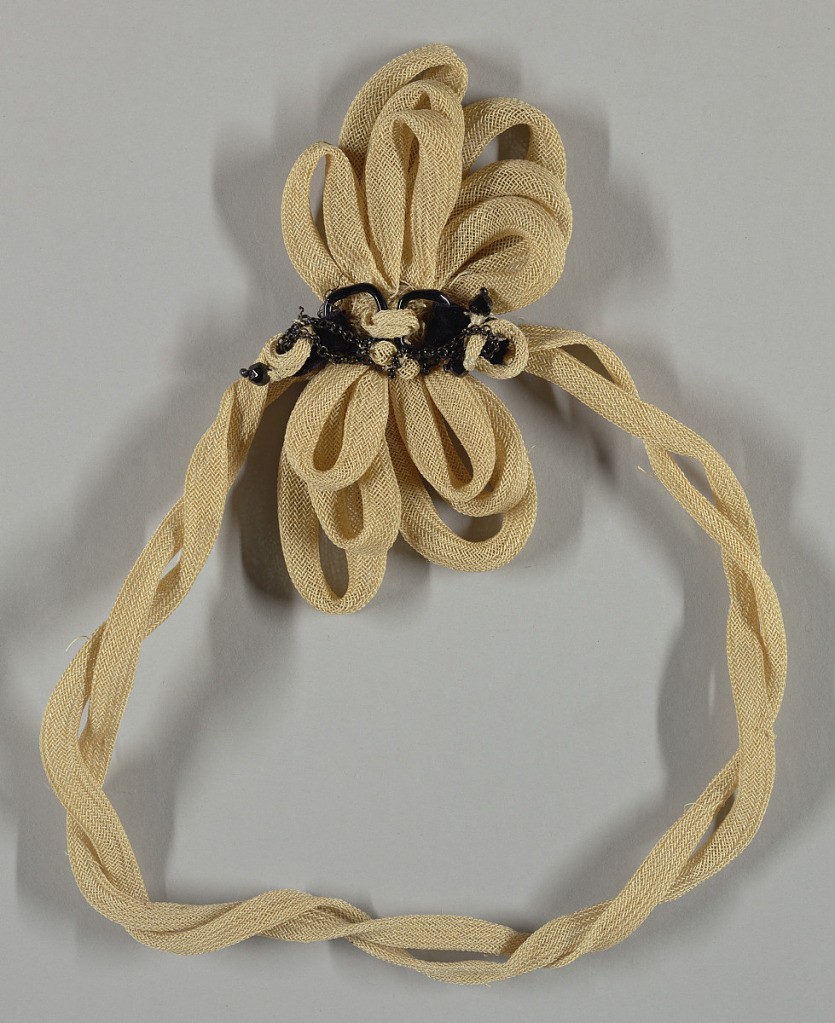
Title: Trimming
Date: late 19th century
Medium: plant fiber, metal, glass beads Technique: braided
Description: Ornament in the form of a rosette with streamers. At the center of the rosette are two black buckles with black velvet bands, thin metal chain and black beads.